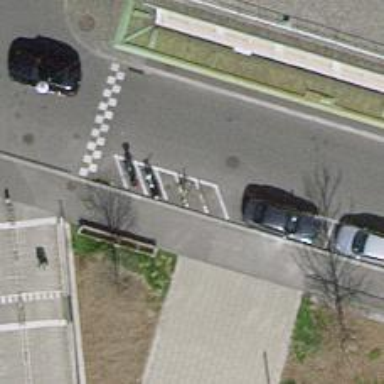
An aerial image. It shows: Bicycle parking area with wall loops.